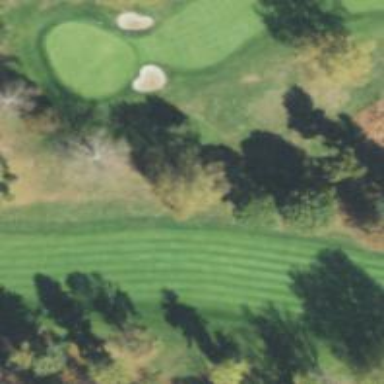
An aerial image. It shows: Grassy area designated as golf fairway.